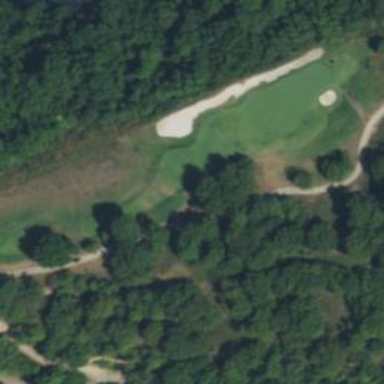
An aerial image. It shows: Pathway for golfing.